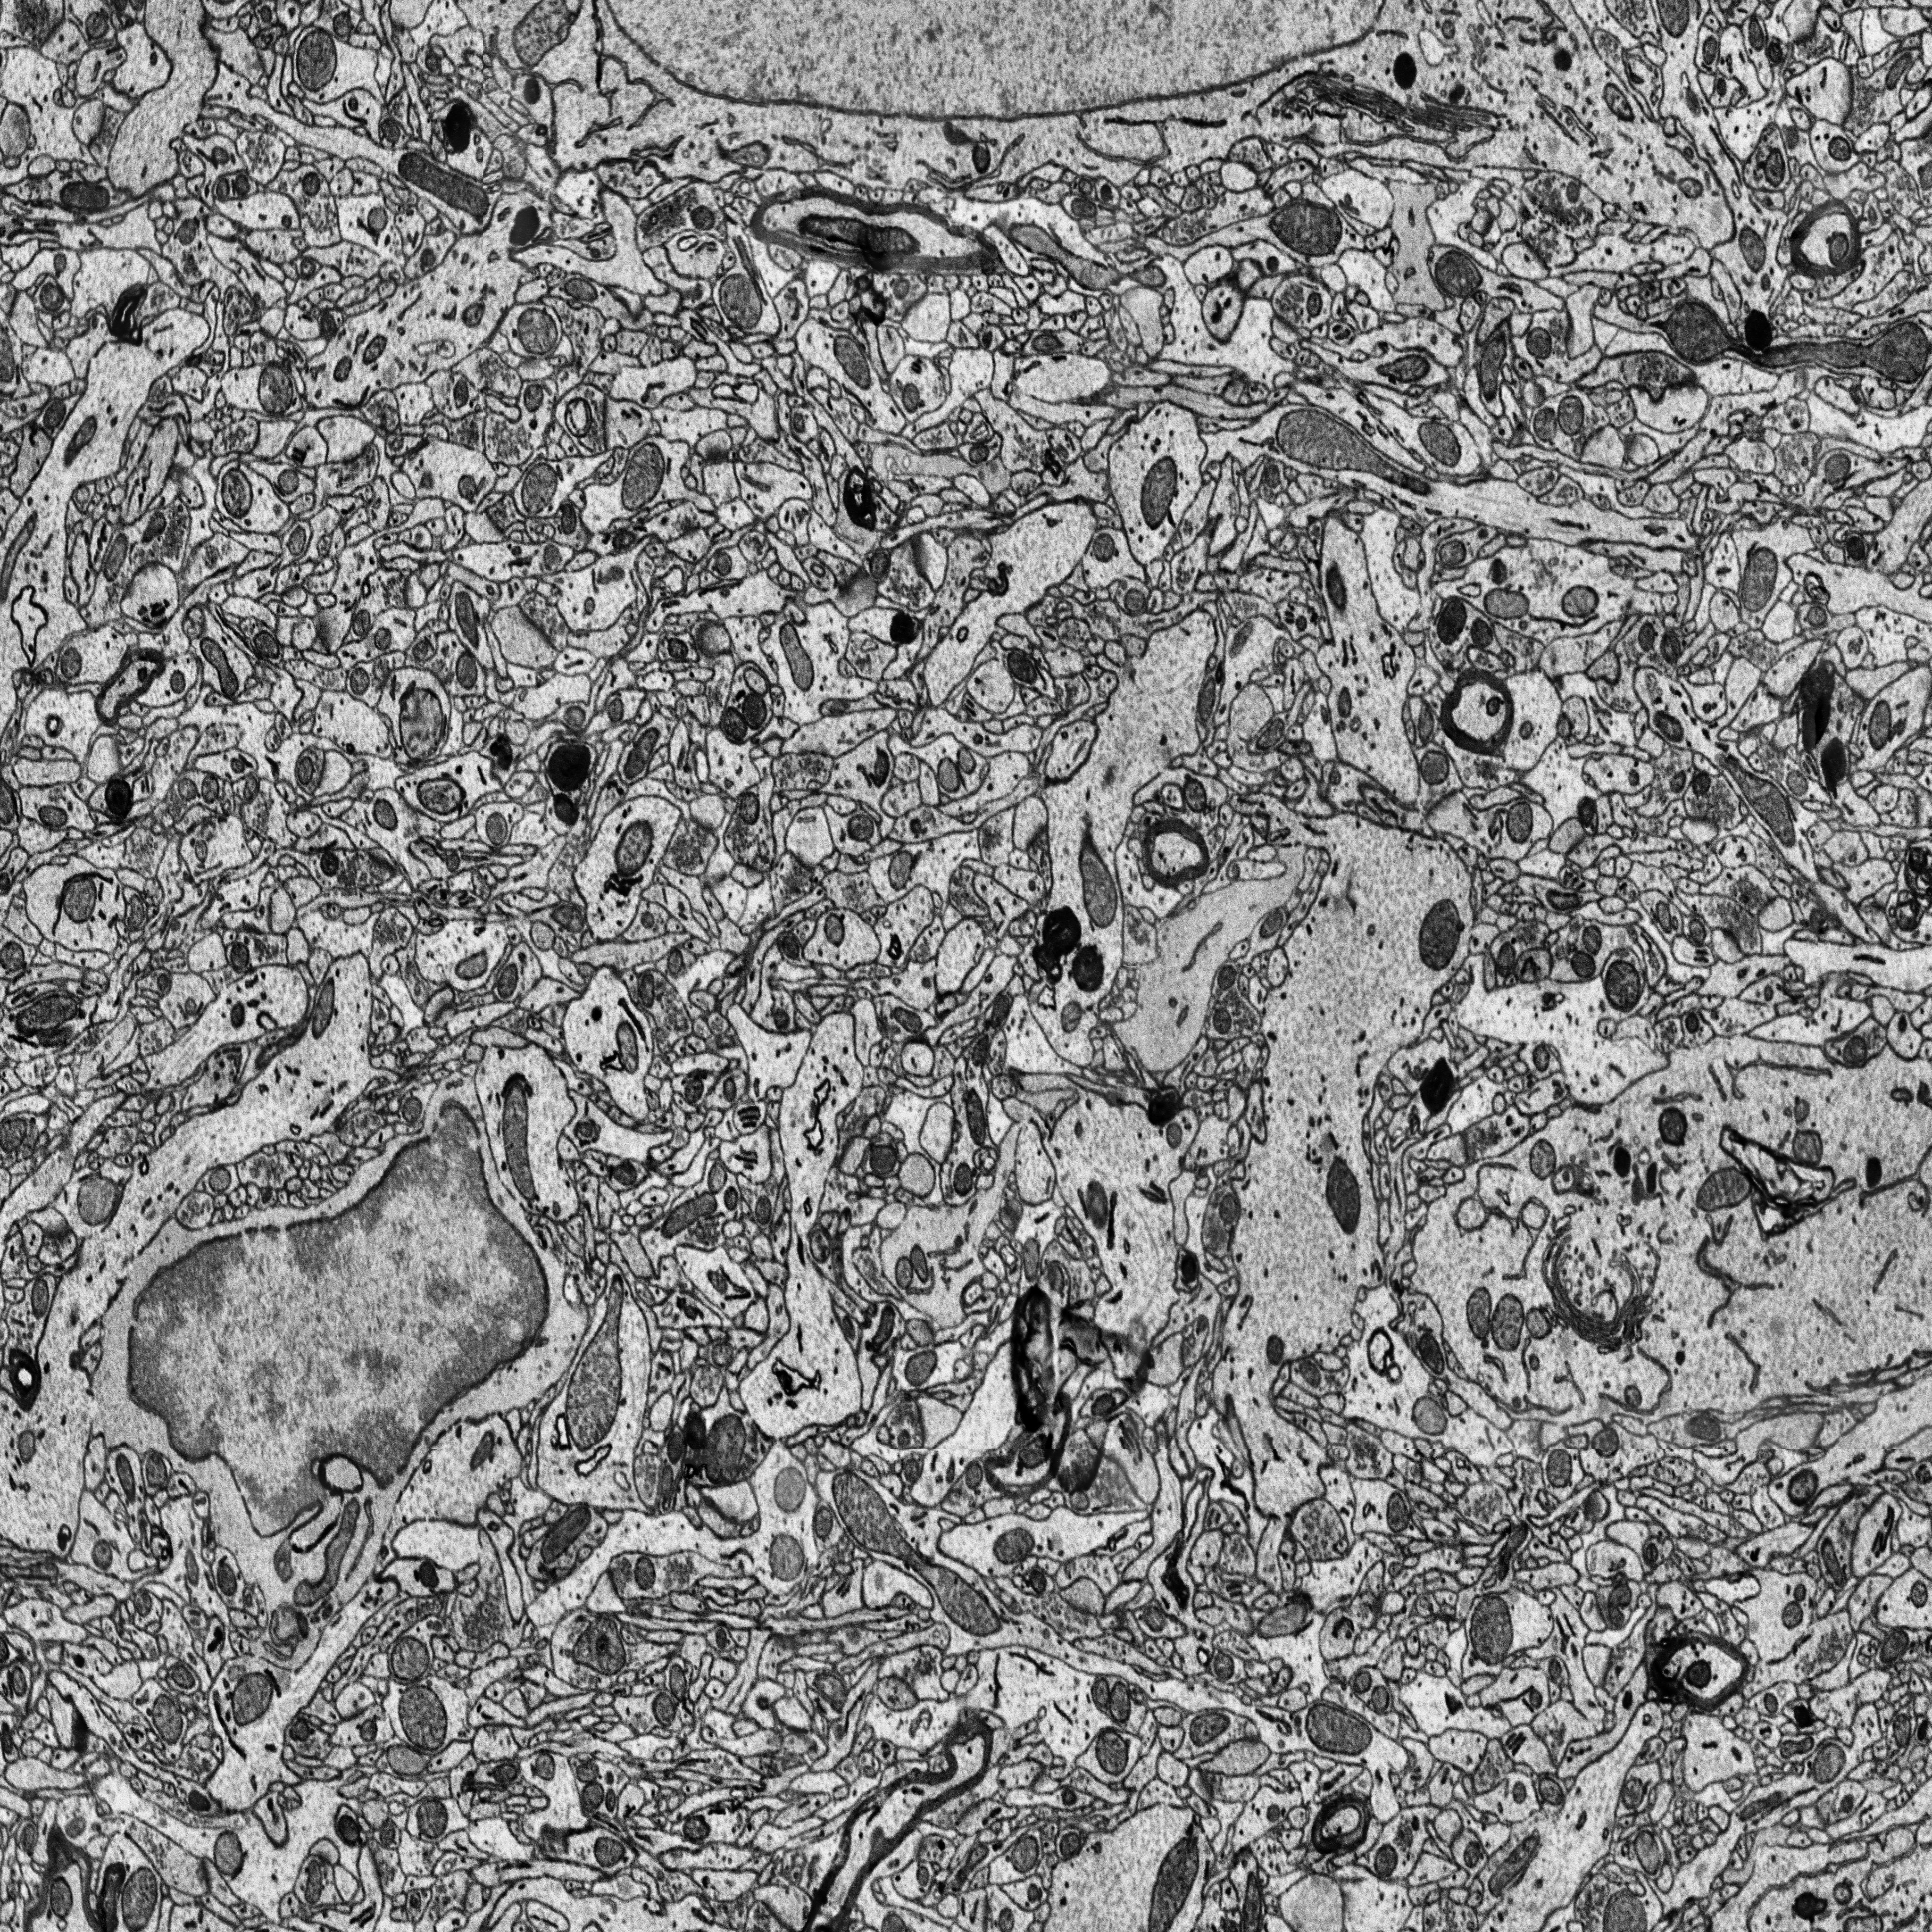
Electron microscopy slice of rat cortex tissue
Slice depth (z): 90
Mitochondria instances in slice: 386